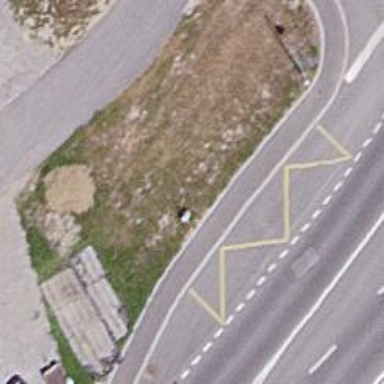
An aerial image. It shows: Bus stop with platform for public transport.